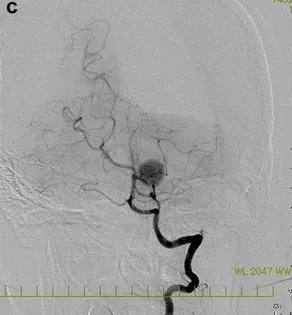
Preoperative magnetic resonance imaging and digital subtraction angiography. Anteroposterior.
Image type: radiology (mri)